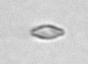
Label: pennate